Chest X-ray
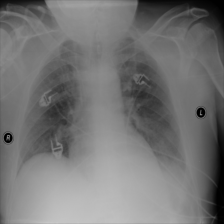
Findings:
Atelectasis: negative
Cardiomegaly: negative
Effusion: positive
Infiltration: positive
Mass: negative
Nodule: negative
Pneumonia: negative
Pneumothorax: negative
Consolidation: negative
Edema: negative
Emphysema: negative
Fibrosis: negative
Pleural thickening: negative
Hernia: negative